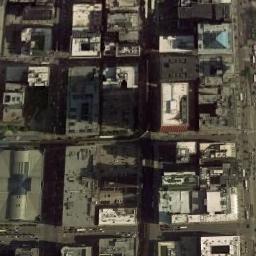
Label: commercial_area